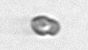
Label: Heterocapsa_rotundata